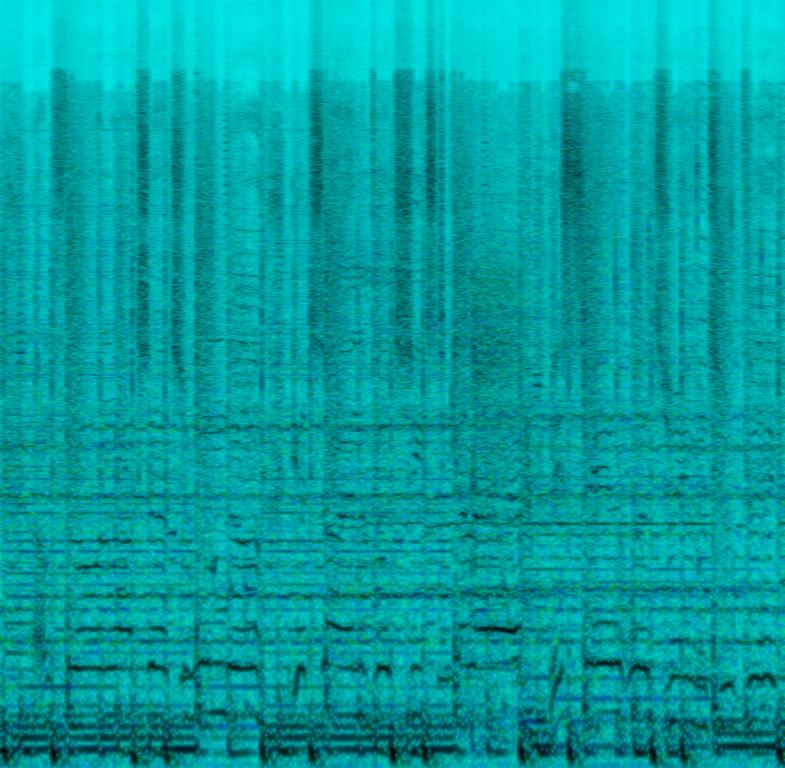
A male vocalist sings this melodic pop song.The tempo is medium with energetic drumming, keyboard harmony, groovy bass lines, electric guitar harmony, acoustic guitar rhythm and dissonant tambourine beats. The is soft, calming, mellow, sentimental, emotional and nostalgic. This song is Pop Rock/Soft Rock.